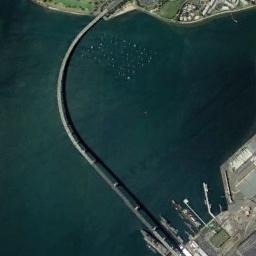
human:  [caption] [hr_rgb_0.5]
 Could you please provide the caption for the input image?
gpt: A curved, Slender bridge connects the land on both sides of the blue-blue river .

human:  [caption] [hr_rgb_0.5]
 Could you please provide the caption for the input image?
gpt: Most of the area the bridge crosses is forest .

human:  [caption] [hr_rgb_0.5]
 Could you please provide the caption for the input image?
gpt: A bridge with a bend built on a dark green river and some harbors on one side of the river .

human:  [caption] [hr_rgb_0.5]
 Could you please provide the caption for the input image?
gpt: A winding bridge is over the deep blue river .

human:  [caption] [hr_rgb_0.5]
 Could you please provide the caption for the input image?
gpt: The bridge bends nearly 90 degrees .